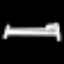
Label: bed